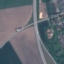
Label: Highway